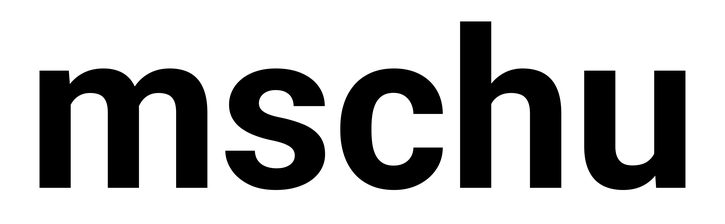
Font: Roboto_Bold